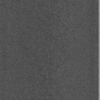
Label: dusty